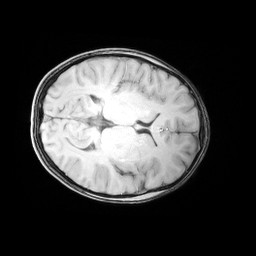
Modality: MP2RAGE
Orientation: axial
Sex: female
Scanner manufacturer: siemens
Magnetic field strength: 3 T
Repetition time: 5 s
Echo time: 0.00368 s